Interaction volume radius: 5 \u00c5
Interaction volume height: 10 \u00c5
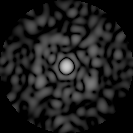
Disorder parameter: 0.8387